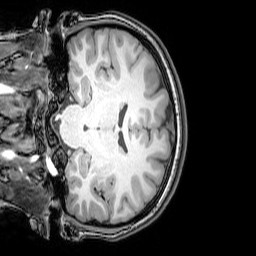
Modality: T1w
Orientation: coronal
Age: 21
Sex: female
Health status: healthy
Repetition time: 0.081 s
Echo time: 0.037 s